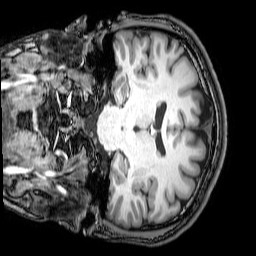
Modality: T1w
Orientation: coronal
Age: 21
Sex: male